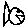
Label: fish